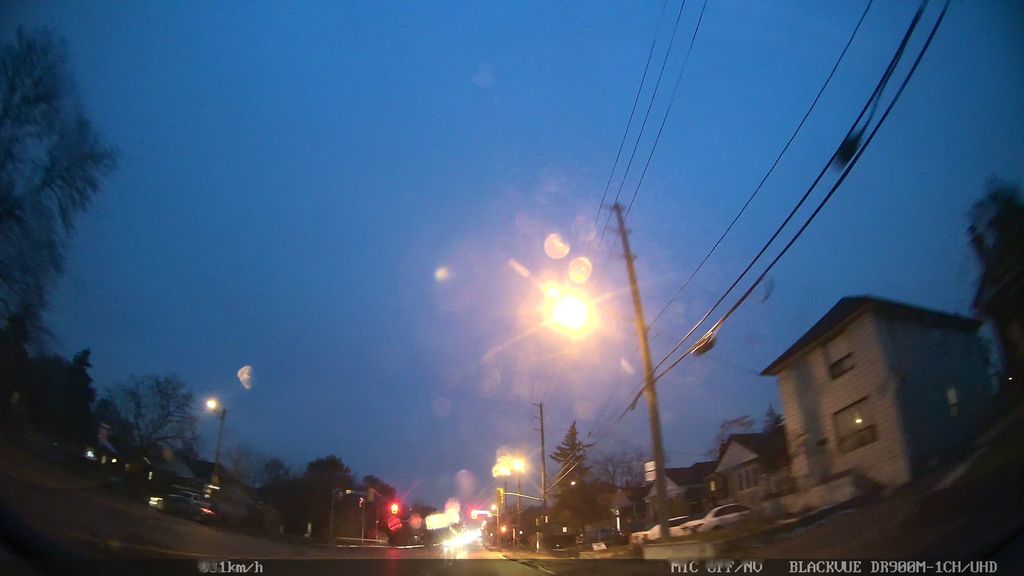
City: toronto